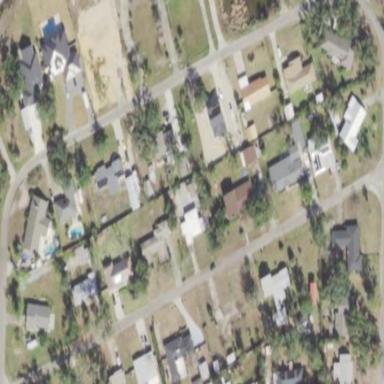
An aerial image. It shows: This residential area consists of single-family homes.